Question: i am developing the ios app and now want to test it for memory leaks, i have used the
> clang static analyzer
and its giving me this bug report
'''
-(void)pass
{
printf("reading plist info");
// Path to the plist (in the application bundle)
NSString *path = [[NSBundle mainBundle] pathForResource:
@"sortednames" ofType:@"plist"];
// Build the array from the plist
NSDictionary *dict = [[NSDictionary alloc] initWithContentsOfFile:path];
for (id key in dict) {
NSLog(@"bundle: key=%@, value=%@", key, [dict objectForKey:key]);
string_values=[dict objectForKey:key];
//NSLog(@"bundle data: key=%@, value=%@", key, [string_values objectAtIndex:0]);
}
//[dict release];
}
'''
the info provided by analyzer is

and one things more
is it enough for memory management for my app ????
or i have to do some more tasks ???
thanks for replies
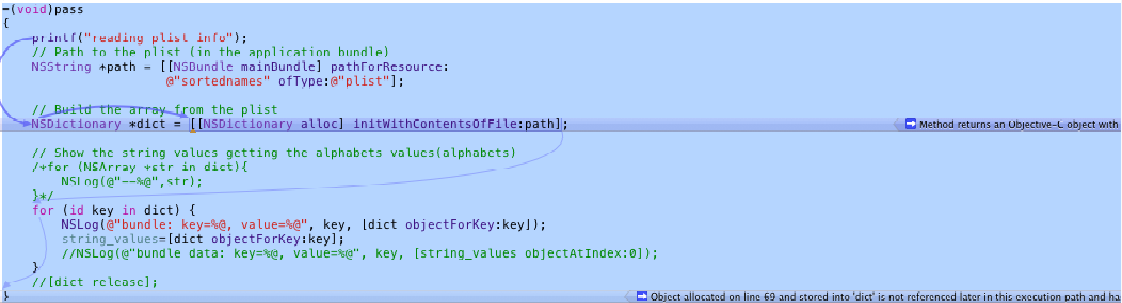
Answer: '''
string_values = [[dict objectForKey:key] **retain**];
'''
You should synthetise a strong / retain property and assign your ivar via self.string_values.
You can then release your dictionnary and string_value will still be valid.
'''
...
@property(nonatomic, retain)NSString* string_value;
...
@synthetyse string_value;
...
'''
then
'''
self.string_values = [dict objectForKey:key];
'''
And no, static analyzer is not a bullet proof for memory leaks. It can find algorythmically a leaks on compute time, but not those on runtime. That's why it's called analyzer.
But it's really helpful by the way!
You can then profile your apps and use the leaks tool in order to check others leaks.